Question: When I try to show dates inside a UITableView cell as a detailTextLable I get the number separated by extra spaces as in the attached pic, although when I try to NSLog it it shows properly for example (Jul 19, 2012) shows (Jul 1 9 , 2 0 1 2) or (2 0 1 2 - 0 7 - 1 9) if using the "yyyy-MM-dd" format as attached. (code below the image)

Here is my code:
'''
//Format the date
NSDateFormatter *dateFormat = [[NSDateFormatter alloc] init];
//[dateFormat setDateFormat:@"yyyy-MM-dd"];
[dateFormat setDateStyle:NSDateFormatterMediumStyle];
/*NSLocale *usLocale = [[NSLocale alloc] initWithLocaleIdentifier:@"en_US"];
[dateFormat setLocale:usLocale];*/
NSString *theDate = [dateFormat stringFromDate:[occasion date]];
//test
NSLog(@"The formatted date is:%@",theDate);
NSString *detailText = [NSString stringWithFormat:
@"%@",
theDate];
//test
NSLog(@"The detailed text is:%@", detailText);
[[cell detailTextLabel] setText:detailText];
'''
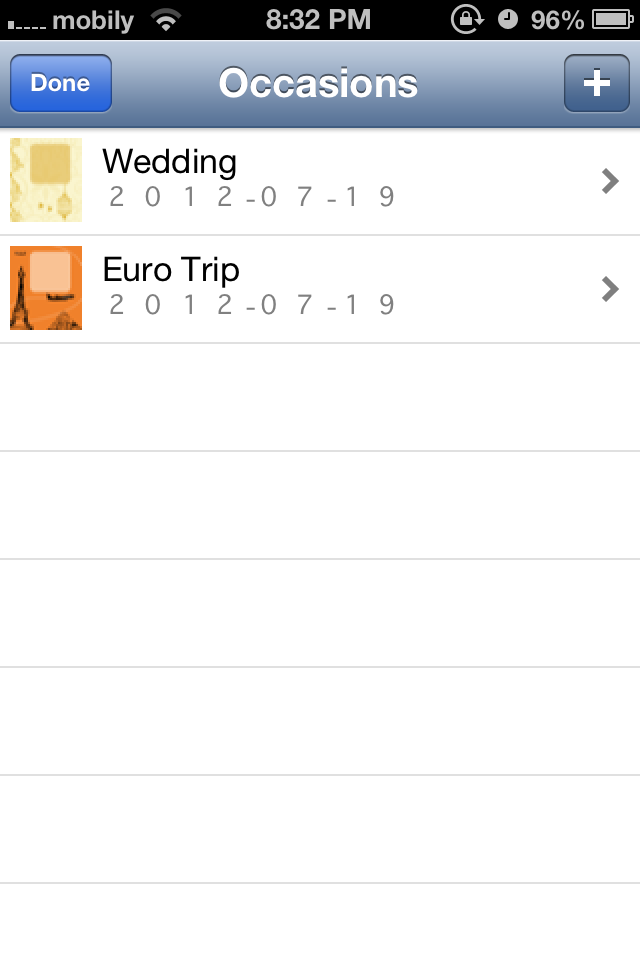
Answer: Your code looks fine, This is probably a font issue, did u changed the detailTextLabel font? (it looks like u did, this is not the default font...)